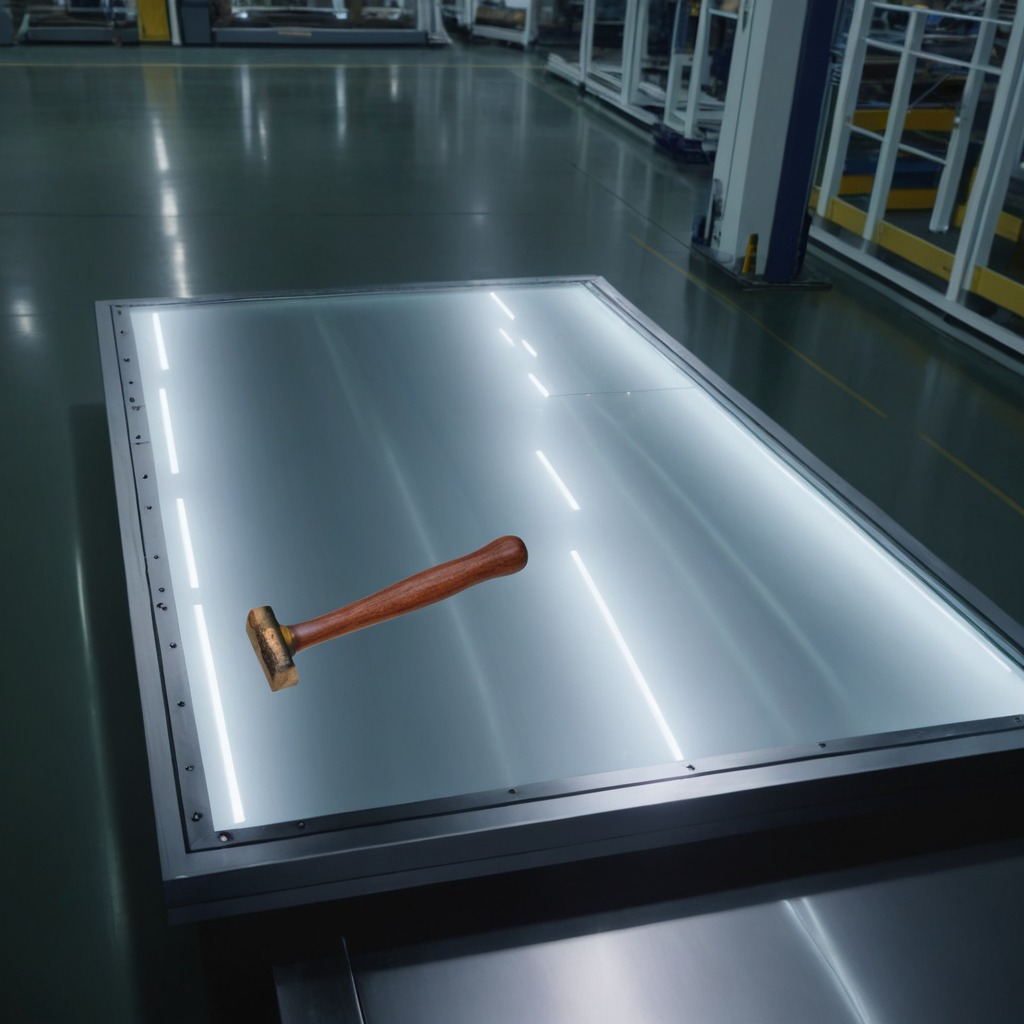
A hammer is lying on a metal table in a machine shop under fluorescent lights.